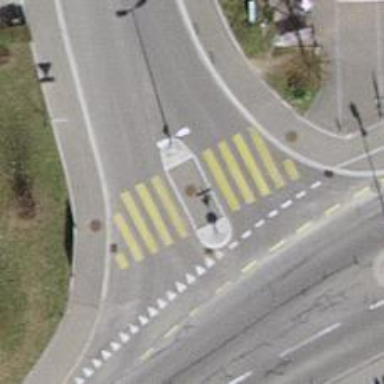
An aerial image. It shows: Asphalt footway with marked crossing and pedestrian island.